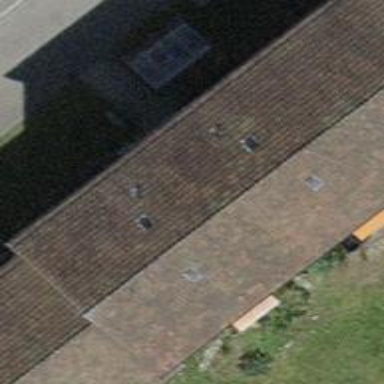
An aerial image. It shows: Apartments building with tiled roof.